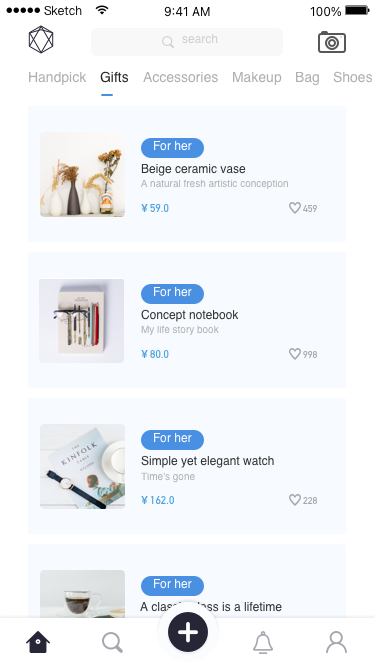
Text in this UI design:
search
￥59.0
Beige ceramic vase
 A natural fresh artistic conception
459
For her
￥80.0
Concept notebook
My life story book
998
For her
￥162.0
Simple yet elegant watch
Time's gone
228
For her
￥162.0
A classic glass is a lifetime
颜值与实用并重的台灯
228
For her
Handpick
Gifts
Accessories
Makeup
Bag
Shoes